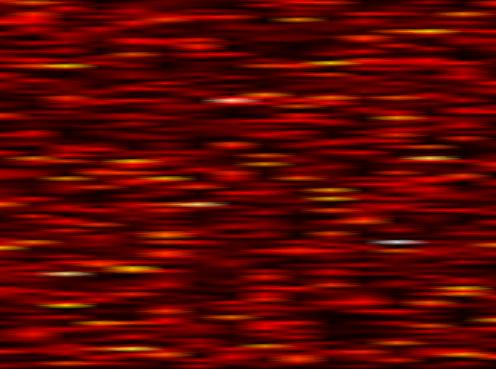
Label: UFMC